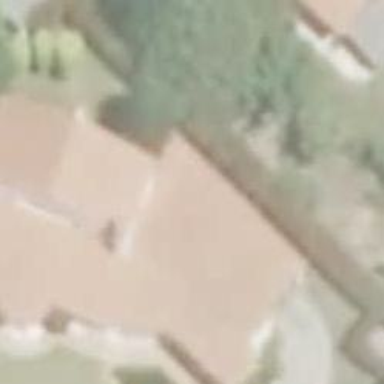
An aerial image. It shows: Simple and straightforward house.